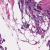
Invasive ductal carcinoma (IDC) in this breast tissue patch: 0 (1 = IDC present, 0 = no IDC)